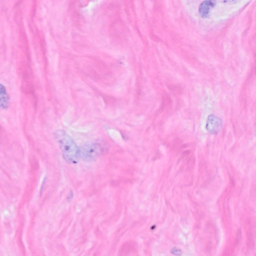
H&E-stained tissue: Breast